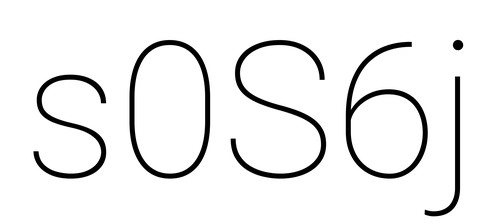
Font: Roboto_Thin